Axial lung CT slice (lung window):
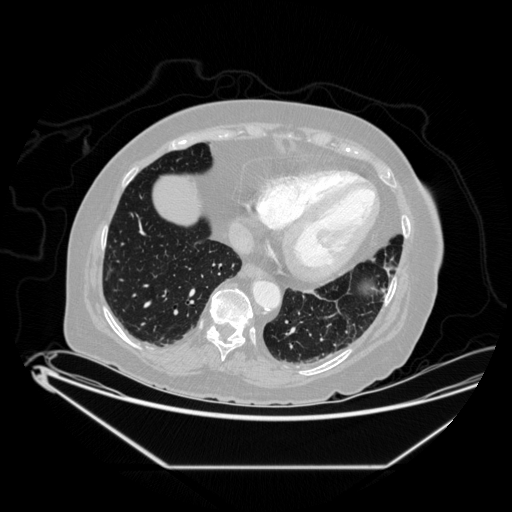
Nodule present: no